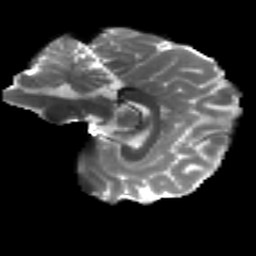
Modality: T2w
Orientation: sagittal
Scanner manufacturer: siemens
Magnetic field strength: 3 T
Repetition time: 4.16 s
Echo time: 0.0806 s